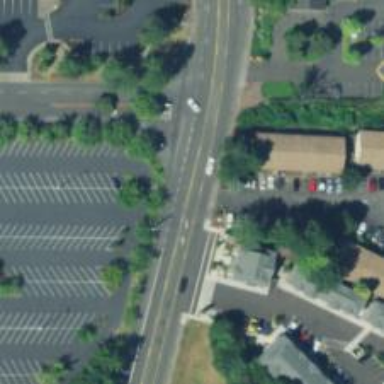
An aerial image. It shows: Secondary road with asphalt surface and sidewalk on the left side.